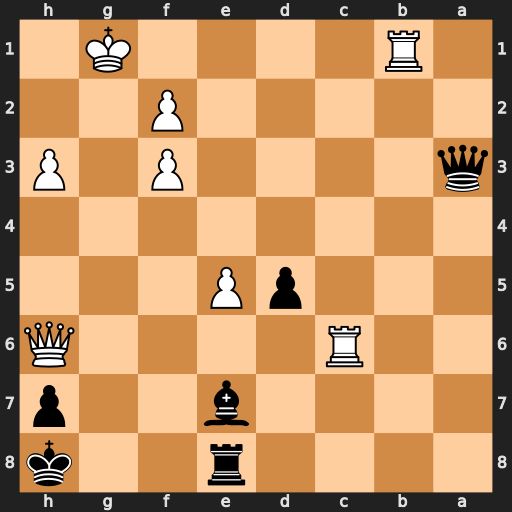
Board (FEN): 4r2k/4b2p/2R4Q/3pP3/8/q4P1P/5P2/1R4K1
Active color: b
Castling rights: -
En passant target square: -
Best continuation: Rg8+ Rg6 Rxg6+ Qxg6 hxg6